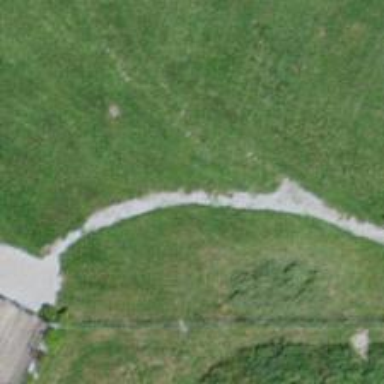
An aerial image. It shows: Footway with surface of fine gravel.